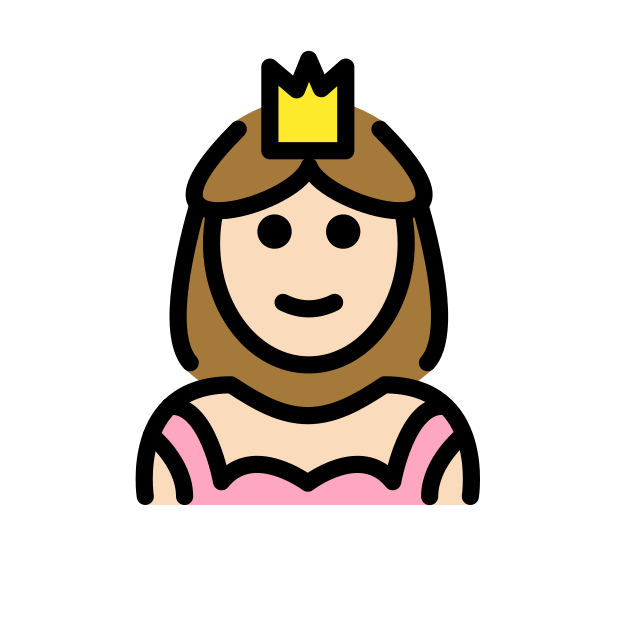
princess: light skin tone